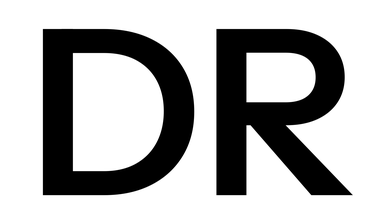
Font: InstrumentSans_SemiBold